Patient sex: M
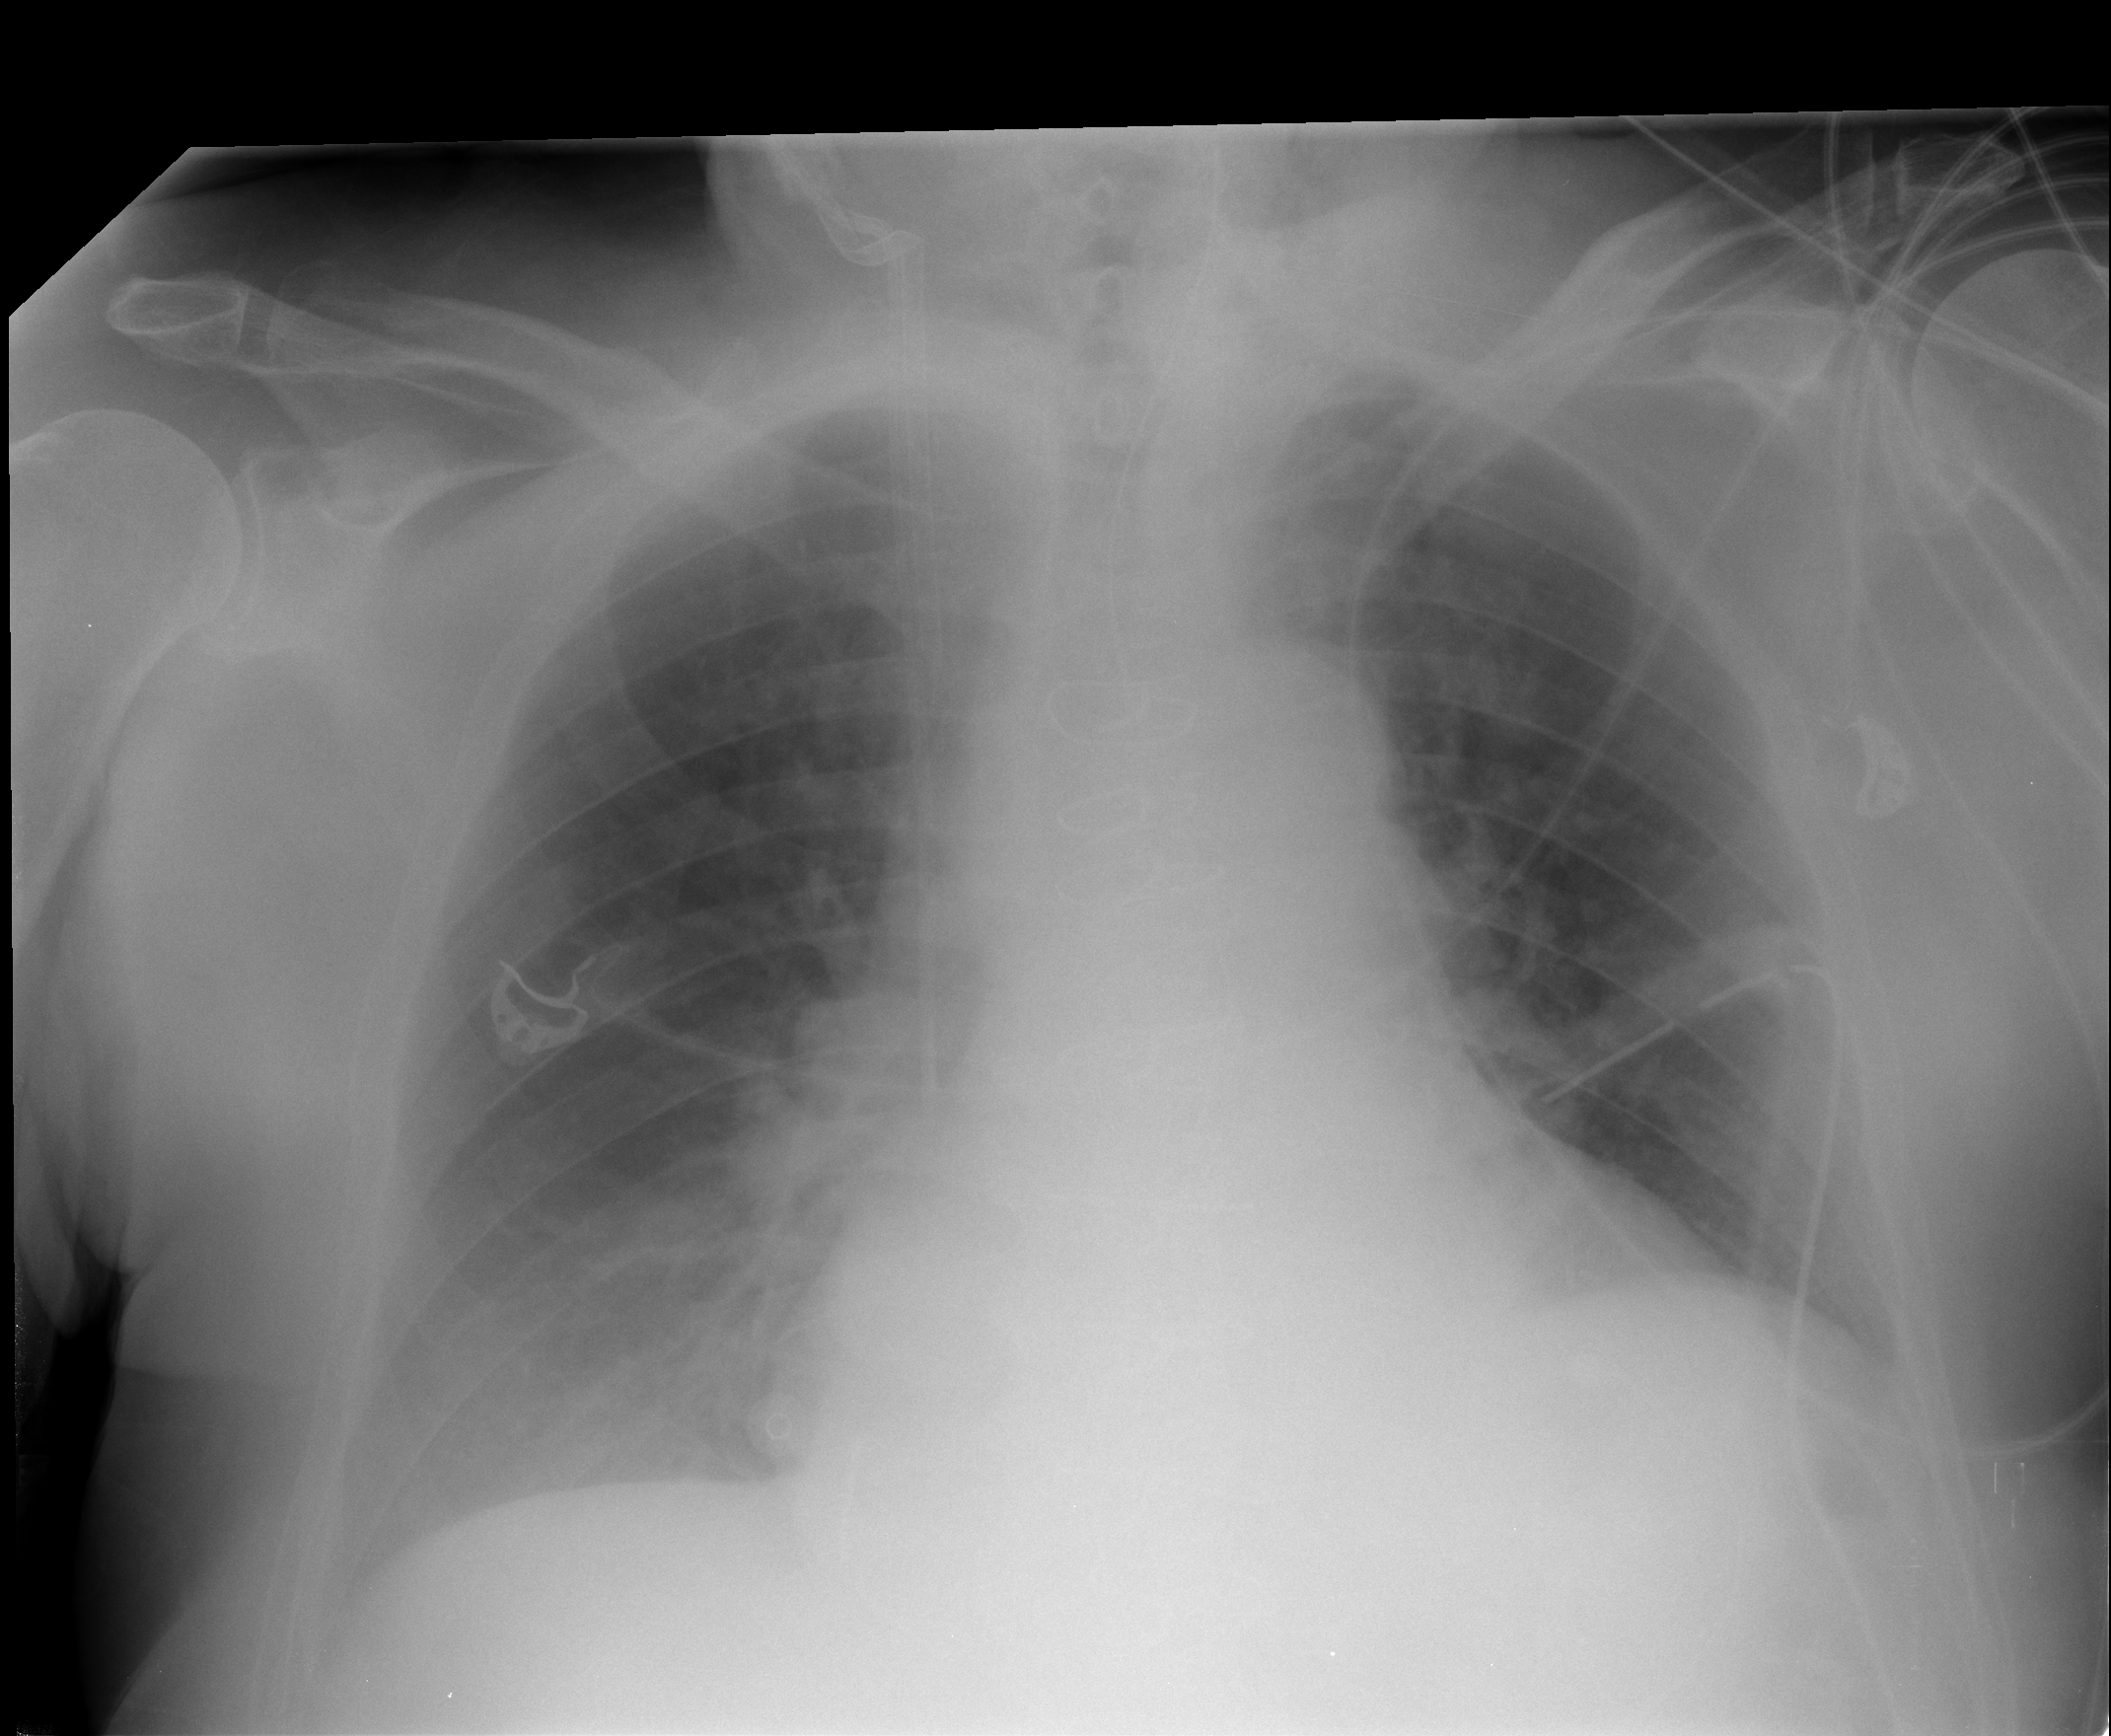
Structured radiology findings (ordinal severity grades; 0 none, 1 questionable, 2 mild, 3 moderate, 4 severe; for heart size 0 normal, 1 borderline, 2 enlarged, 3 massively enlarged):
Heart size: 2
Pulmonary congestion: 0
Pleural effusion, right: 2
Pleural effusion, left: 1
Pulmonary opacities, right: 0
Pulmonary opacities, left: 0
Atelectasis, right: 2
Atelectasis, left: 2